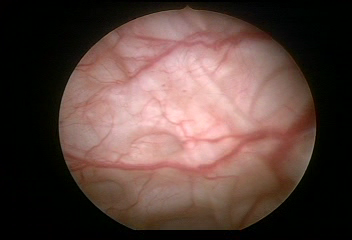
Modality: WLC
Class: Normal mucosa
Bladder cancer association: No